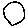
Label: circle